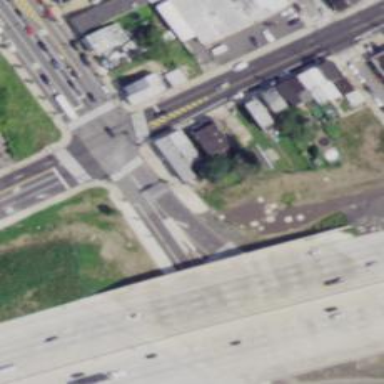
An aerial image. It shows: Marked crossing on footway.